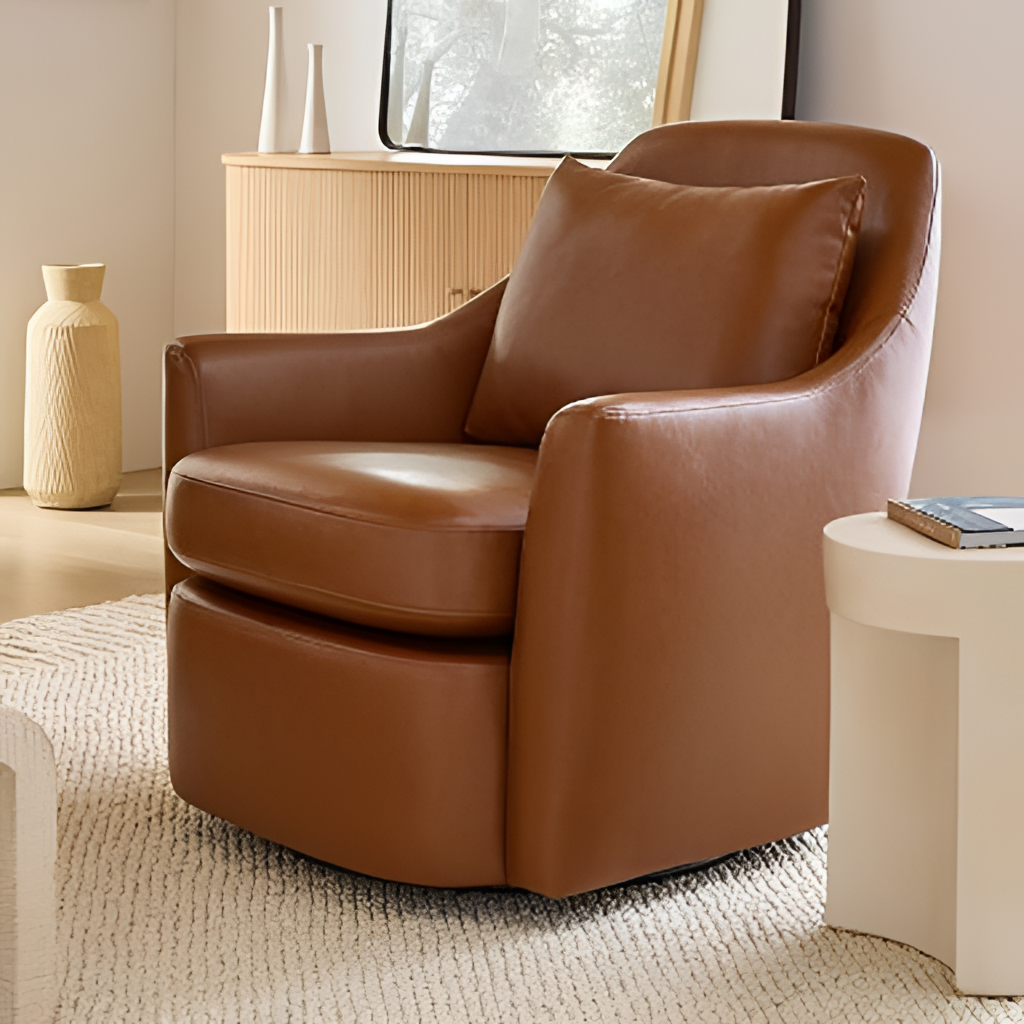
living room, leather armchair, beige paint wallpaper, with solid pattern, beige wood flooring, with plank pattern, contemporary